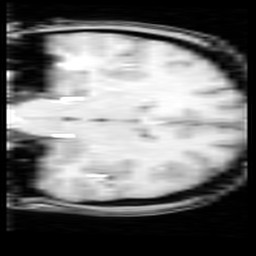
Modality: inplaneT1
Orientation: coronal
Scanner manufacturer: ge
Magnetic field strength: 3 T
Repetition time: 0.325 s
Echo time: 0.003472 s